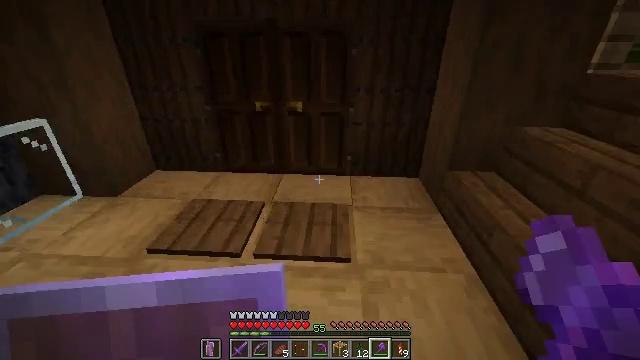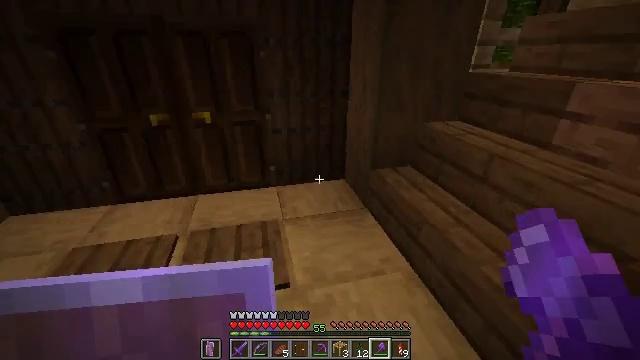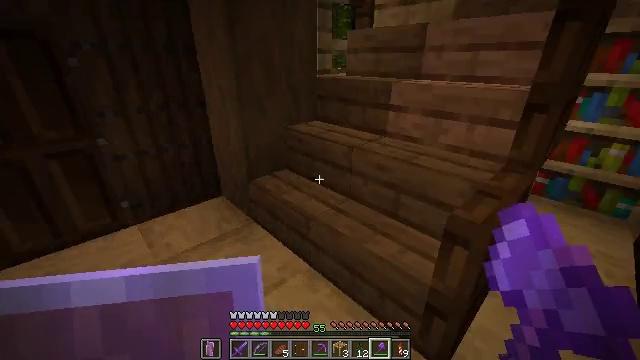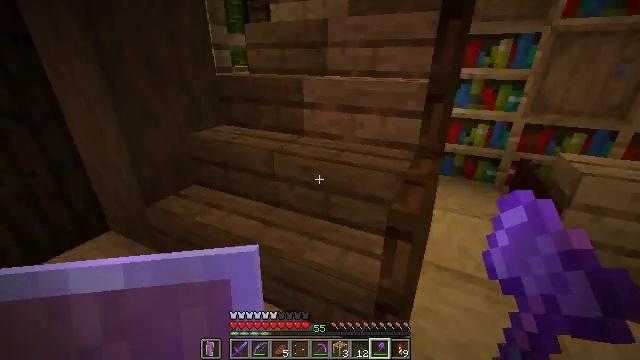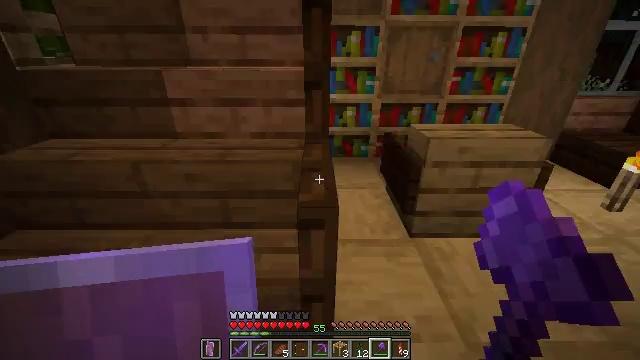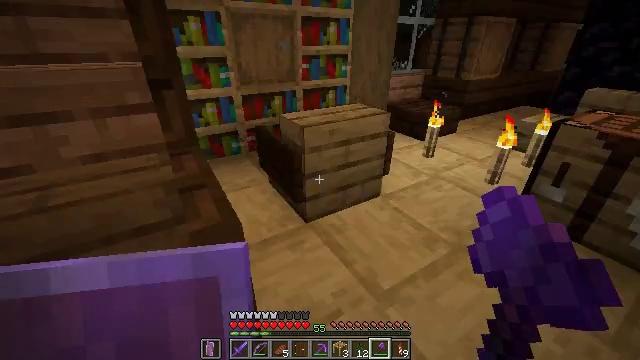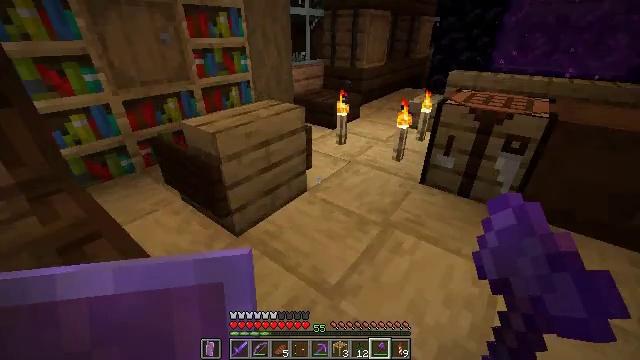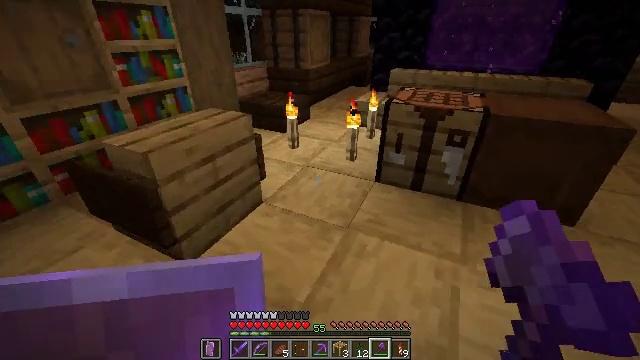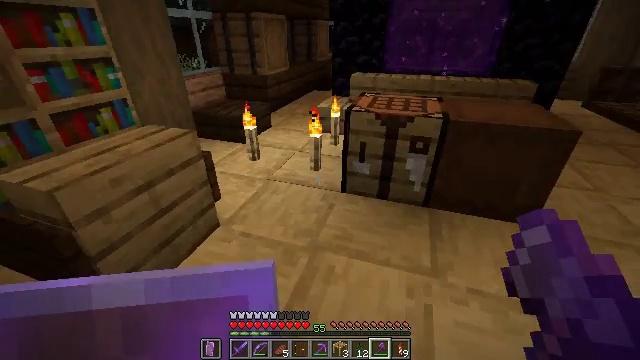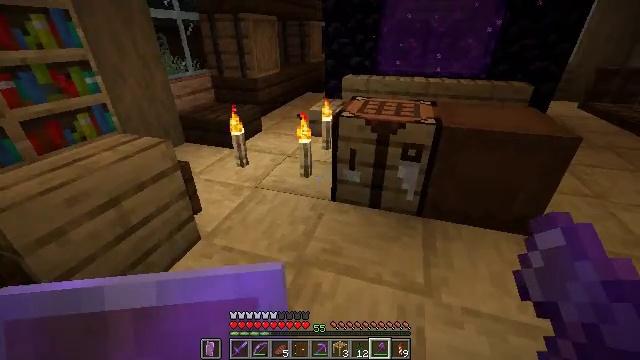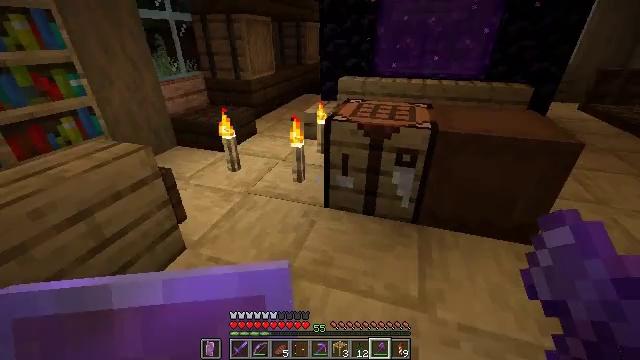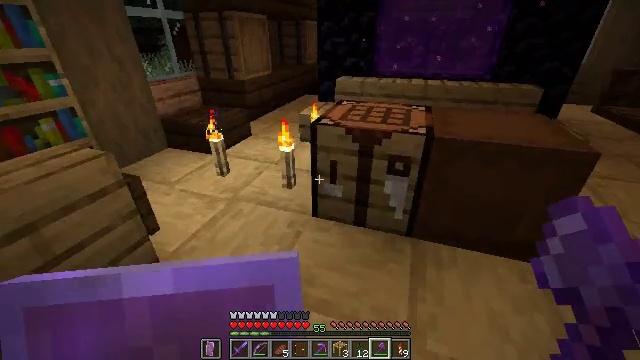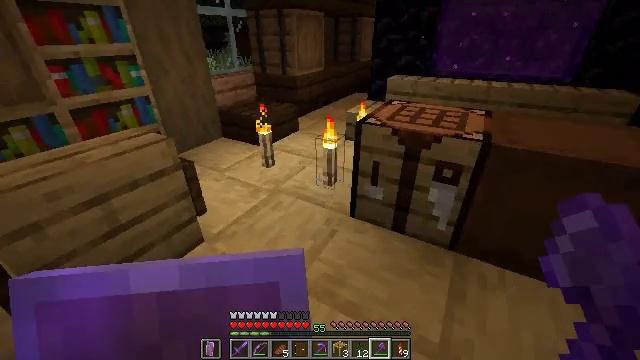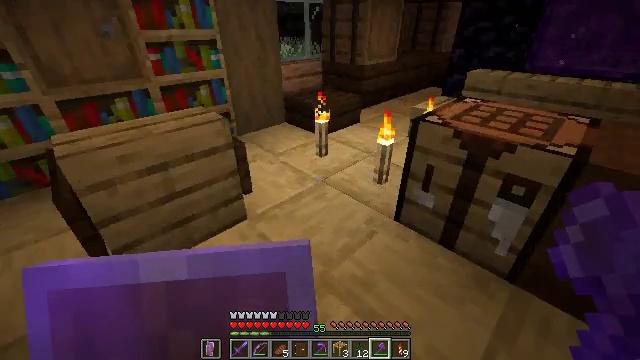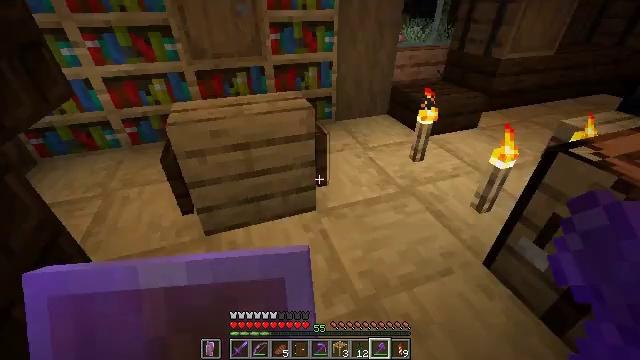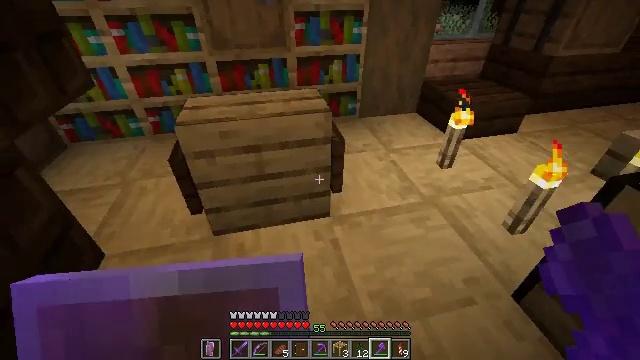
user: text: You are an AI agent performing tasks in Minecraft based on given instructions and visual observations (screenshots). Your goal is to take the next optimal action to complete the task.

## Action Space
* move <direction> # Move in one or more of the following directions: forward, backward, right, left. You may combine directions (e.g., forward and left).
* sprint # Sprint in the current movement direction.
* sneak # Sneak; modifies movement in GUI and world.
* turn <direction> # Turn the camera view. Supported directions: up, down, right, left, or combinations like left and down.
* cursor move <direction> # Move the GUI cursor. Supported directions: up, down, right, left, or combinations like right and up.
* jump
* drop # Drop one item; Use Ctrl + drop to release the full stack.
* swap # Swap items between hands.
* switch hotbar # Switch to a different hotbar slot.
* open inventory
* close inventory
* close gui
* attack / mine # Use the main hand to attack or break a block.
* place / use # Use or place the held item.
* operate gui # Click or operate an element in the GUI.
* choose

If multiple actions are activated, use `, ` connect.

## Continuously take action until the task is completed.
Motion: motion action
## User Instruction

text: Collect the brown shulker box for storage.
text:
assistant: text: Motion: move forward, turn right
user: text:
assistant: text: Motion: move forward, turn right and up
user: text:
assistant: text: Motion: move forward, turn right
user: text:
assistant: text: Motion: move forward, turn right and down
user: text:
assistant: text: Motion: move forward, turn right and down
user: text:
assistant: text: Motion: move forward and move right, turn right and down
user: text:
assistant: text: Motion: move forward and move right, turn right
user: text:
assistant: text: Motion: move forward and move right, turn right
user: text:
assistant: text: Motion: move forward and move right
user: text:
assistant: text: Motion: move forward and move right
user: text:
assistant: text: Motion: move forward and move right, turn left
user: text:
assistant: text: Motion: move forward and move right, turn left
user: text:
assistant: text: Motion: move forward, turn left and down
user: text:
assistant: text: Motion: move forward, turn left and down
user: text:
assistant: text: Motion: move forward, turn left and down
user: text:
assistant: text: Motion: move forward
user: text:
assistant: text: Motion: move forward
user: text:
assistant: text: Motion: move forward, turn left
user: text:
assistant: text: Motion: move forward, turn left
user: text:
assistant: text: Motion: move forward, turn left and up
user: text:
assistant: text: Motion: move forward and move left, turn left and up
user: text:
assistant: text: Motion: move forward and move left, turn left
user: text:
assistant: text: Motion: move forward and move left
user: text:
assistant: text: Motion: move forward and move left
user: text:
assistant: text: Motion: move forward and move left
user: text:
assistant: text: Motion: move forward and move left, turn right
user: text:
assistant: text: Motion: move forward, turn right and up
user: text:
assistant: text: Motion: move forward, turn right and up
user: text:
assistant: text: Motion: move forward, turn right and up
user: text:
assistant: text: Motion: move forward, turn right and up